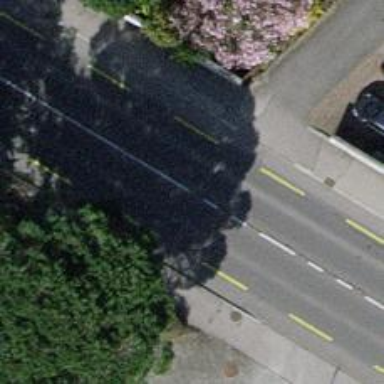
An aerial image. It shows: Secondary road with asphalt surface and dedicated cycle lane.